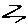
Label: zigzag